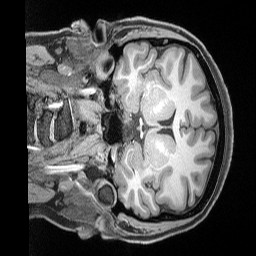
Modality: T1w
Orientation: coronal
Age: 24
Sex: female
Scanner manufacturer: siemens
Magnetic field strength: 3 T
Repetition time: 2.17 s
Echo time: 0.00169 s